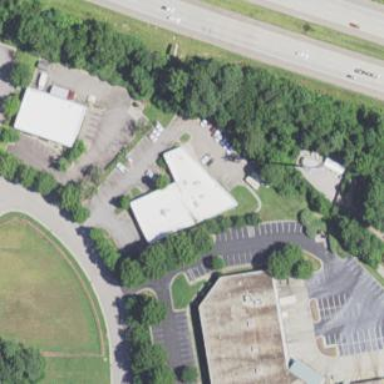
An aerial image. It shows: Commercial building.